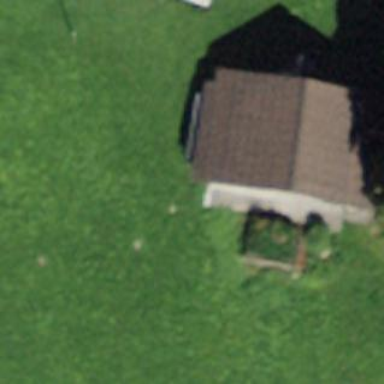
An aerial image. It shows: Barn.